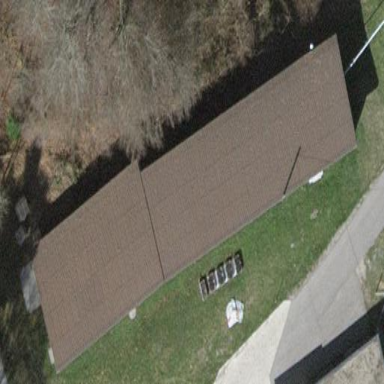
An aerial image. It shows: Stable building with skillion roof shape.